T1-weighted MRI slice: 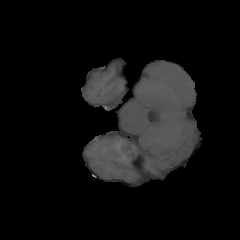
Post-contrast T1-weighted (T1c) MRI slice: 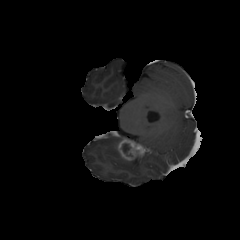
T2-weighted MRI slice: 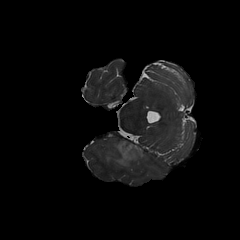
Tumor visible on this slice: yes